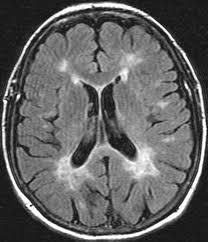
Label: notumor